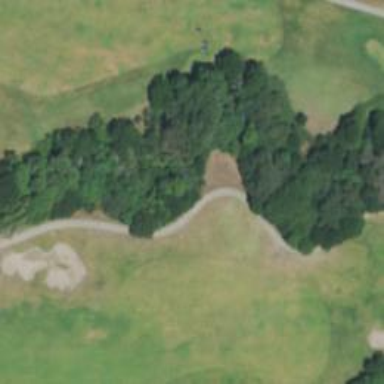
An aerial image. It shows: Footway resembling golf path at the Eagle Vines Golf Course.